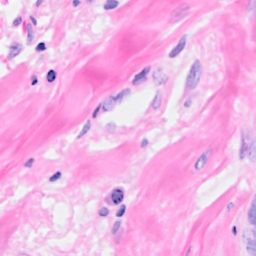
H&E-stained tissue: Breast